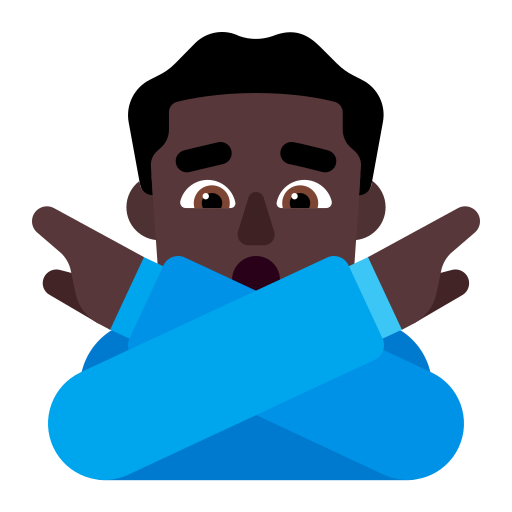
man gesturing no flat dark